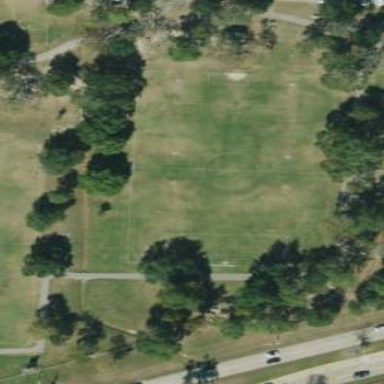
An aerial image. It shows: Soccer pitch for outdoor sports and leisure activities.